九年级 · 解析几何
如图, 在平面直角坐标系中, 菱形 $O A B C$ 的顶点 $\mathrm{A}$ 在 $x$ 轴的正半轴上, 顶点 $C$ 的坐标为 $(4,3), D$ 是抛物线 $y=-x^{2}+6 x$ 上一点, 且在 $x$ 轴上方, 则 $\triangle B C D$ 面积的最大值为

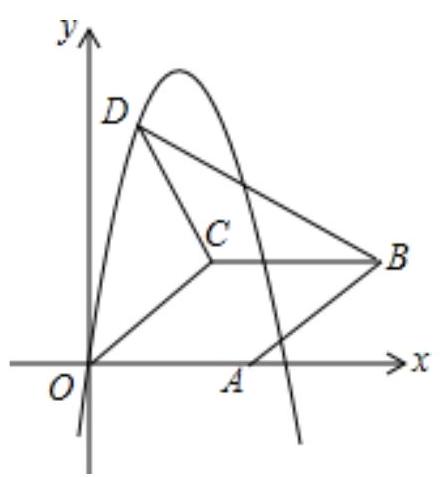
A. 12
B. 9
C. 15
D. 16

答案: C
解析: 求出 $B C=O C=5$, 设点 $D\left(x,-x^{2}+6 x\right)$, 然后根据 $\triangle B C D$ 的面积 $=\frac{1}{2} \times B C \times\left(y_{D}-y_{C}\right)$列式，再利用二次函数求最值的方法解答即可.

【详解】解: $\because$ 菱形顶点 $C$ 的坐标为 $(4,3)$,

$\therefore O C=\sqrt{3^{2}+4^{2}}=5$,

$\therefore B C=O C=5$,

设点 $D\left(x,-x^{2}+6 x\right)$,
则 $\triangle B C D$ 的面积 $=\frac{1}{2} B C \times\left(y_{D}-y_{C}\right)=\frac{1}{2} \times 5 \times\left(-x^{2}+6 x-3\right)=-\frac{5}{2}(x-3)^{2}+15$,

$\because-\frac{5}{2}<0$,

$\therefore$ 当 $x=3$ 时, $\triangle B C D$ 面积有最大值 15 ,

故选: C.

【点睛】本题考查的是二次函数的最值问题, 菱形的性质, 勾股定理的应用, 通过点 $C$ 的坐标确定菱形的边长是解答本题的关键.